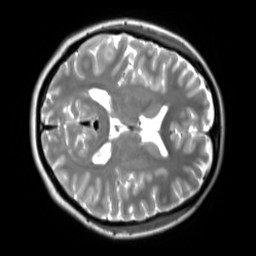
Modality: T2w
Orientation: axial
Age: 24
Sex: female
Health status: ill
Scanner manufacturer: siemens
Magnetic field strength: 3 T
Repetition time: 2.8 s
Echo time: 0.326 s